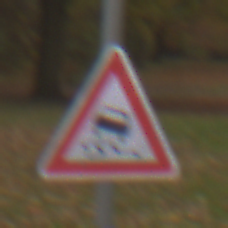
Verkehrszeichen: SchleuderOderRutschgefahr
Umgebung: Outdoor, Nature
Tageszeit: Midday
Wetter: Overcast
Licht: Natural
Jahreszeit: Autumn
Kontrast: LowContrast